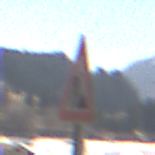
Verkehrszeichen: Arbeitsstelle
Umgebung: Outdoor, Nature
Tageszeit: Midday
Wetter: PartlyCloudy
Licht: Natural
Jahreszeit: NotSpecified
Kontrast: HighContrast